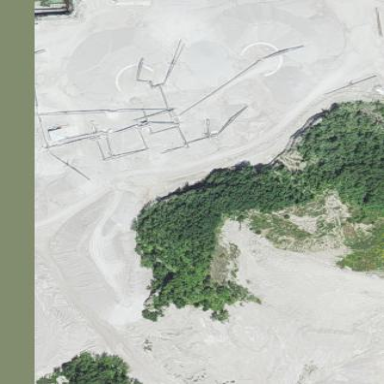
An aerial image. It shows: Quarry area that is man-made.